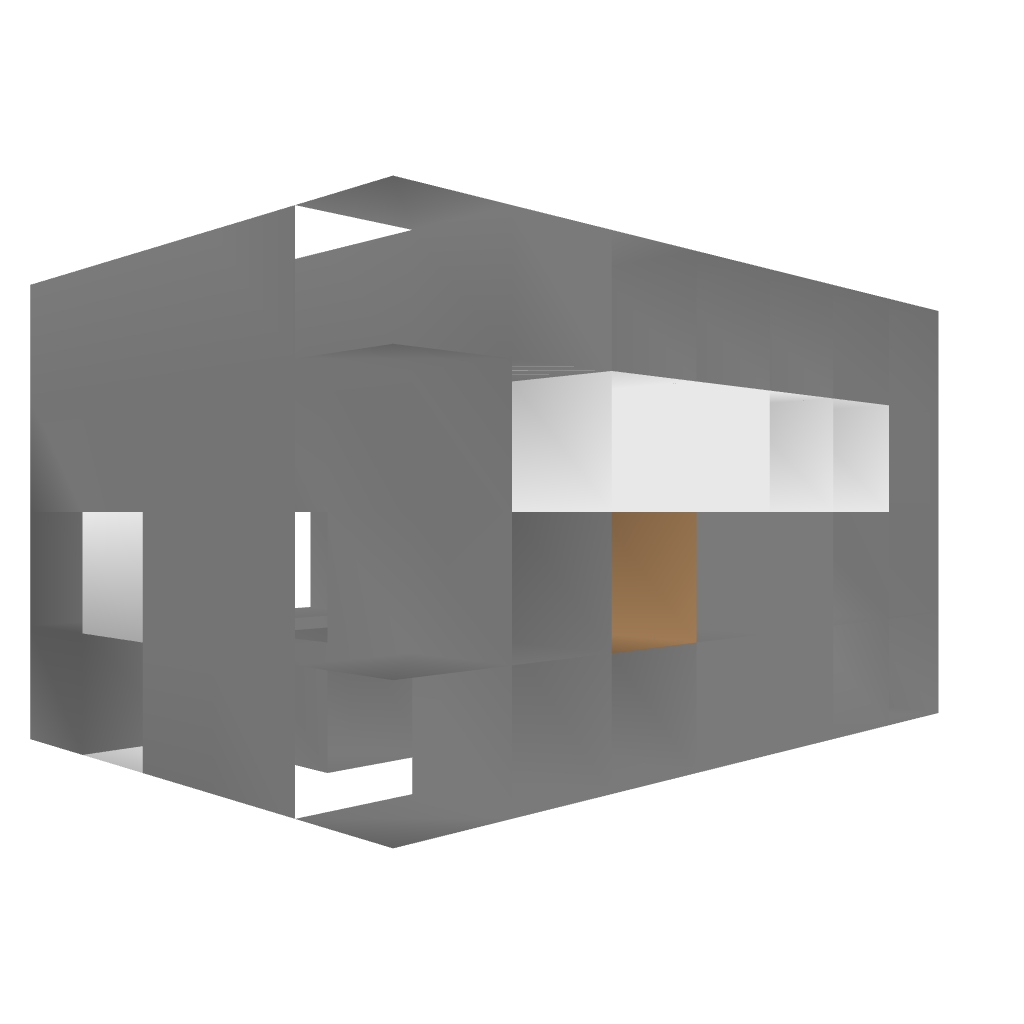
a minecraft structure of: Simple Vending Machine bad low quality